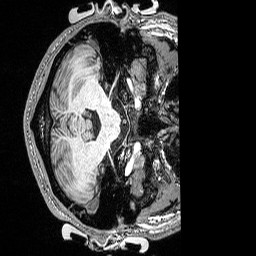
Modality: T1w
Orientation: axial